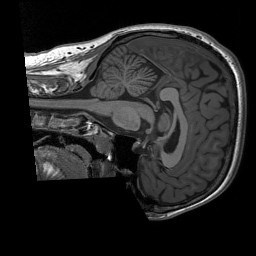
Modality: T1w
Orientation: sagittal
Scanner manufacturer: siemens
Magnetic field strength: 3 T
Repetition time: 1.76 s
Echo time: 0.0022 s